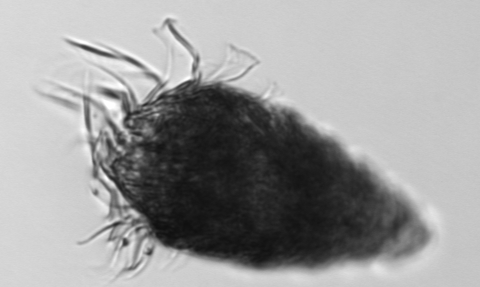
Label: Laboea_strobila